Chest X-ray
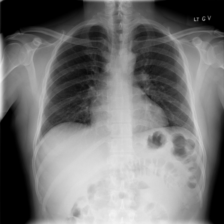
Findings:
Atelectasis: negative
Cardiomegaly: negative
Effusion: negative
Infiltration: negative
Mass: negative
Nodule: negative
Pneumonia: negative
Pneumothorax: negative
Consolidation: negative
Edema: negative
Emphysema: negative
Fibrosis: negative
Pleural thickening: negative
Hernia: negative